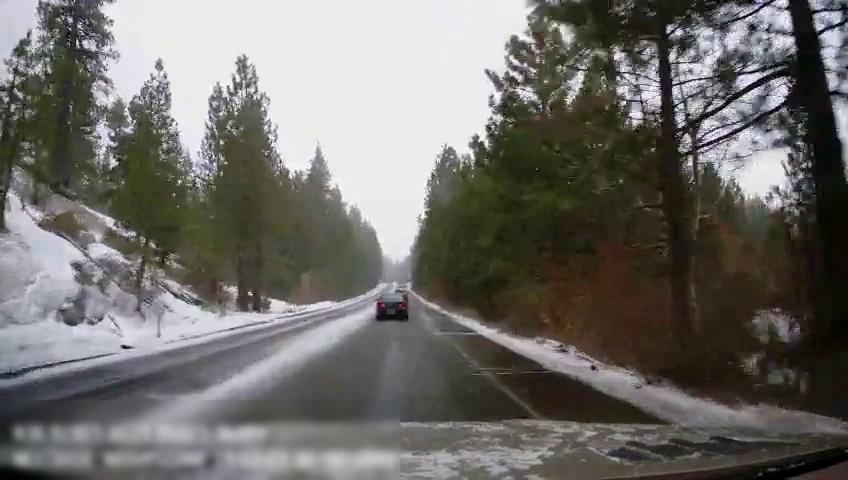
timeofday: Day
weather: Snowy
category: Drivable Space
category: Vehicles | Car
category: Lanes | Opposite Lane
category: Lanes | Opposite Lane
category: Lanes | Current Lane